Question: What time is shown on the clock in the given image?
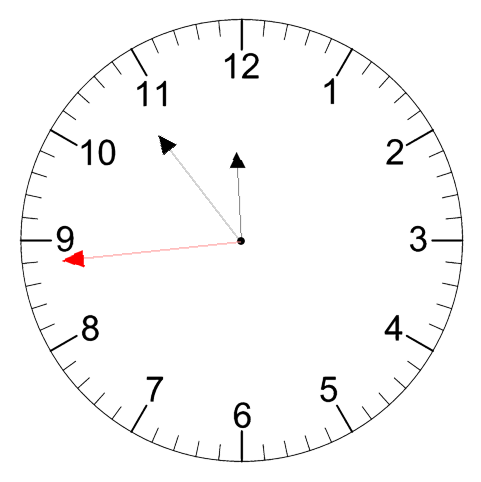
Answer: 11:53:44